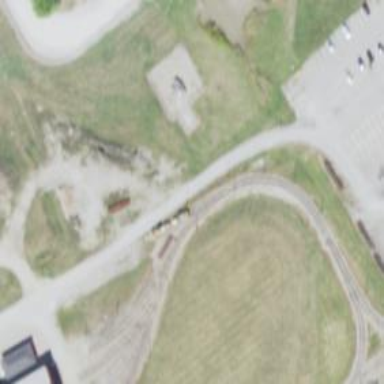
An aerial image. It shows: Preserved railway with electrified contact line.